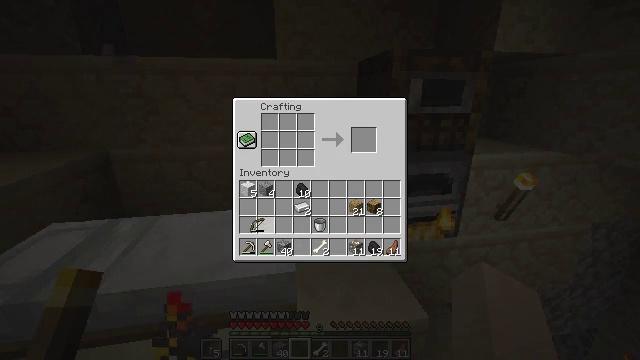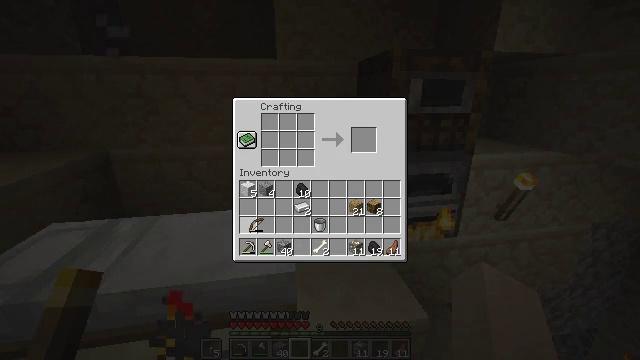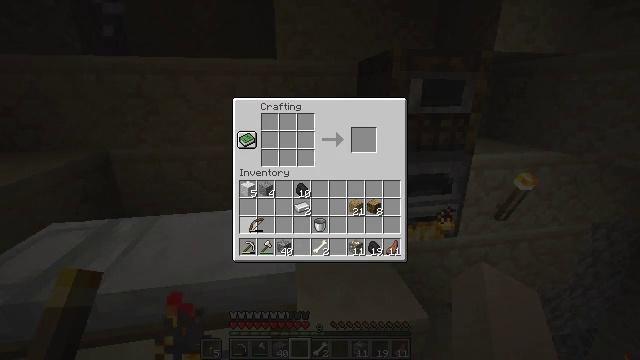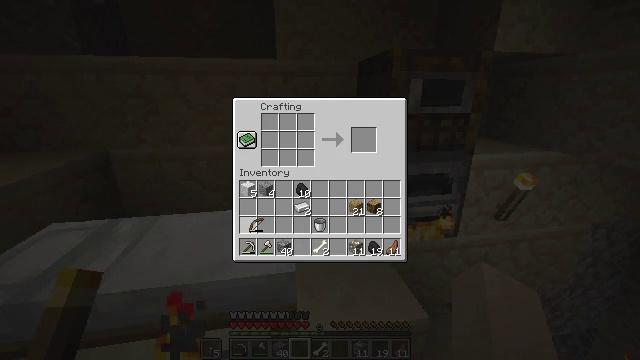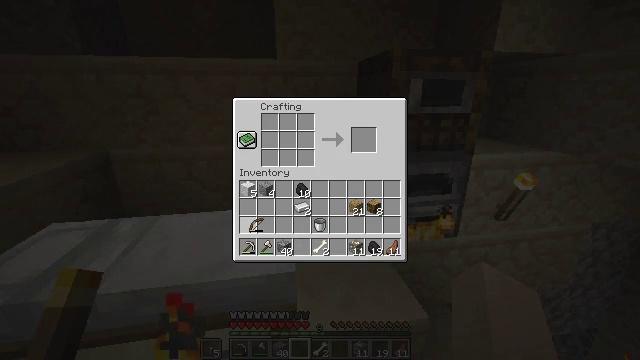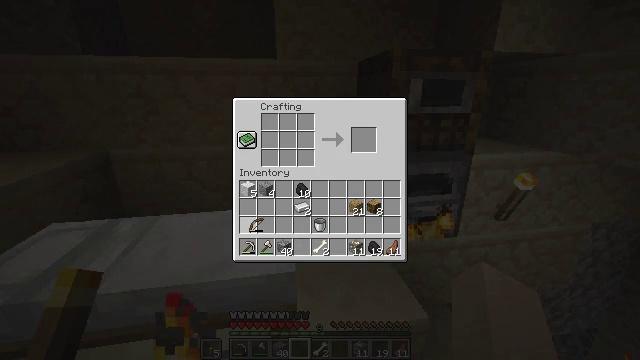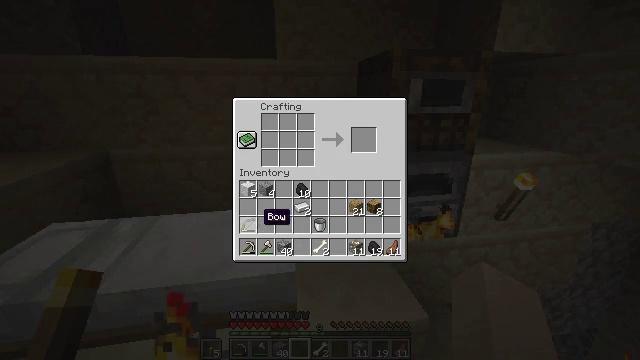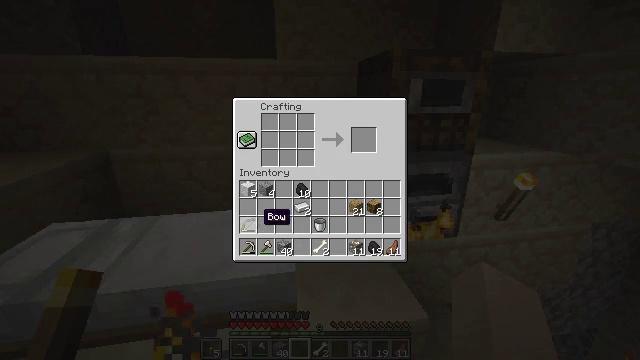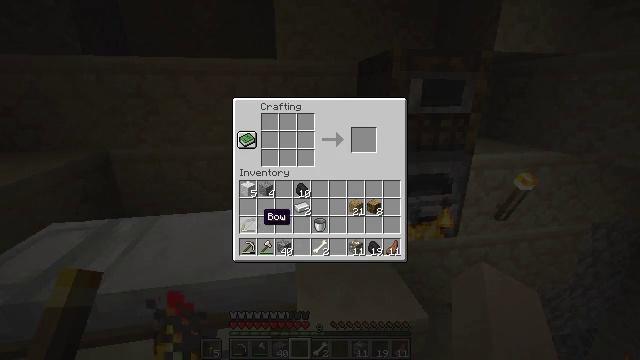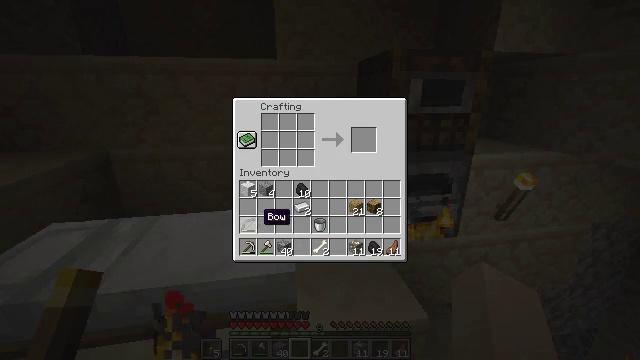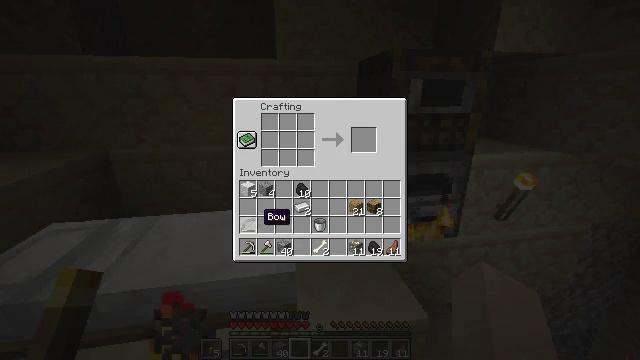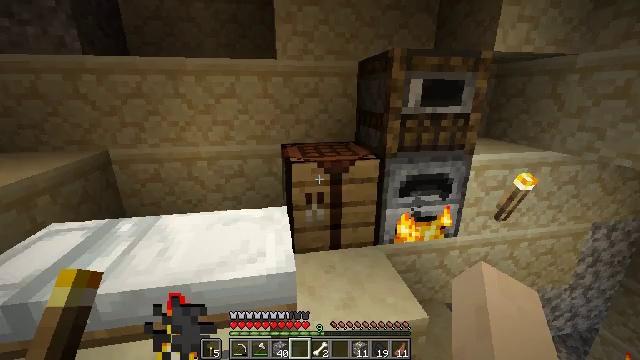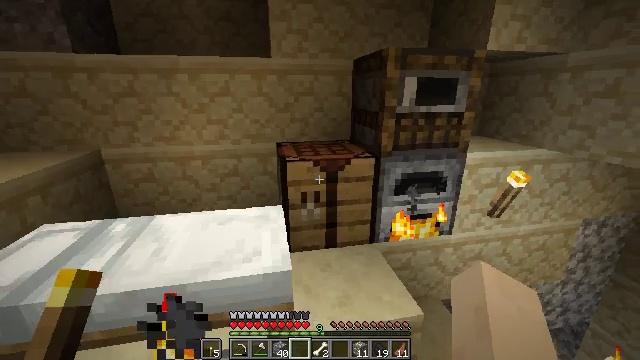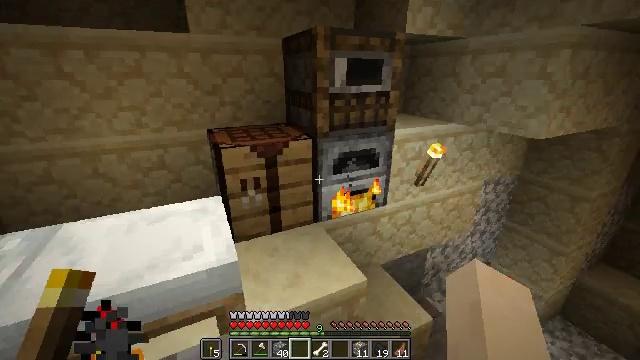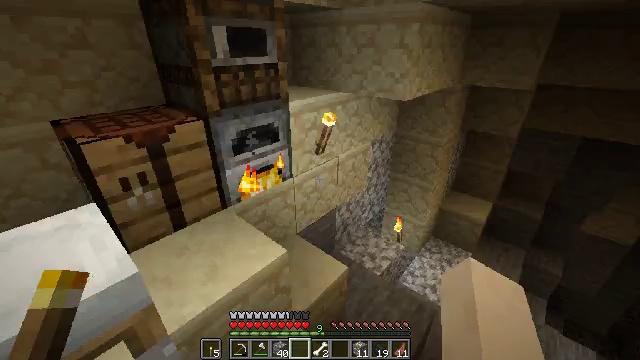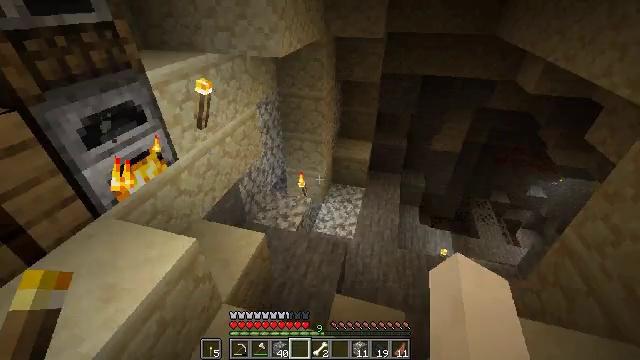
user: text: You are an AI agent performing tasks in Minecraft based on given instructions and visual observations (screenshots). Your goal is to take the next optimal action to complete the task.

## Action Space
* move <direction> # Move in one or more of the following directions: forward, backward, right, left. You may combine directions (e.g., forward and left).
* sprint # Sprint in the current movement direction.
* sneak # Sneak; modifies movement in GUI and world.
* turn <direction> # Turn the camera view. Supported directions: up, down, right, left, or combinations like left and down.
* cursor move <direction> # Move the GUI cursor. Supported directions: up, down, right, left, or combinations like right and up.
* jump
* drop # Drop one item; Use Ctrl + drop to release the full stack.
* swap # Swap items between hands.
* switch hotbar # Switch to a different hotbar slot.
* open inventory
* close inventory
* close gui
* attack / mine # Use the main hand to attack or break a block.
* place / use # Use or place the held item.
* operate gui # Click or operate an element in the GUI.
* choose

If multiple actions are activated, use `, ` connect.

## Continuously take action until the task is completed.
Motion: motion action
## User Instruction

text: Remove a bow from the inventory.
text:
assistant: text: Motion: no_op
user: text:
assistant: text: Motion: no_op
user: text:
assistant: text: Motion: operate gui
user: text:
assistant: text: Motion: operate gui
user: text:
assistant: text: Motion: operate gui
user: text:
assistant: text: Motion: no_op
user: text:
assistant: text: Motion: no_op
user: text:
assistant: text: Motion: no_op
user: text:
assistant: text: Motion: no_op
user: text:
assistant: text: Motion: no_op
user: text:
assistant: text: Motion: no_op
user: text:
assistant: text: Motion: turn right, close gui
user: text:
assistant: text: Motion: turn right and down
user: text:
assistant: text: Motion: turn right and down
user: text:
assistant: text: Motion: turn right and down
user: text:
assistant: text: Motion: turn right and down
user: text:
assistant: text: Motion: turn right and down
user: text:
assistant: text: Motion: turn right
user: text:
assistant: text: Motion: turn right
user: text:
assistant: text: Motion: move forward
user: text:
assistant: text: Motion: move forward
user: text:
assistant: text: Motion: move forward
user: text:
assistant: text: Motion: move forward
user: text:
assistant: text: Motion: move forward
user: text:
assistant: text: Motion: move forward
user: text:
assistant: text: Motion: move forward, turn left
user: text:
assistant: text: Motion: move forward, turn left
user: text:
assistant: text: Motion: move forward
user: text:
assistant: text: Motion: move forward, sprint
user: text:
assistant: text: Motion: move forward, sprint